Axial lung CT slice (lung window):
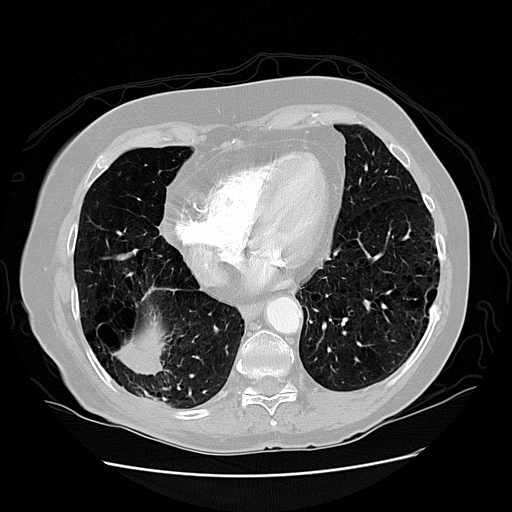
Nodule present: no